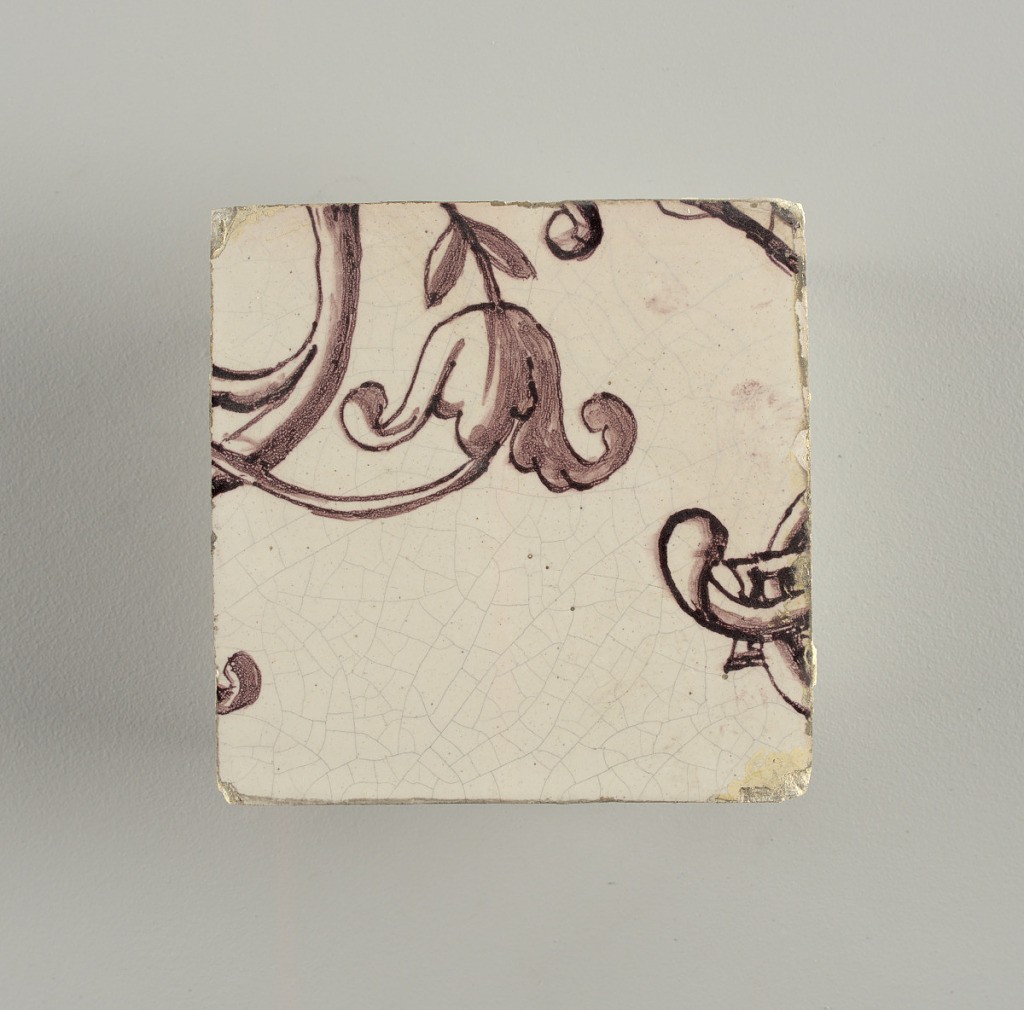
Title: Panel
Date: ca. 1725
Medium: Tin-glazed earthenware, underglaze manganese decoration
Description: Tile from upright rectangular panel of tiles; dark purple (manganese) on white ground showing arched framework; oval cartouche bearing double monogram (probably Lubert Adolf Torck), supported by pair of nude amors; pair of small amors holding crown above, borne by pair of female terms; surrounded by leafscrolls and foliations, with pair of flower-filled urns; top center, lunetted amor's head pendented with rosetted lattice cartouche.

To be used in Rozendaal Castel. Intended to be viewed inset into a wall- indicated by the inclusion of a trompe-l'oeil marbleized edge that surrounds three sides of the panel.